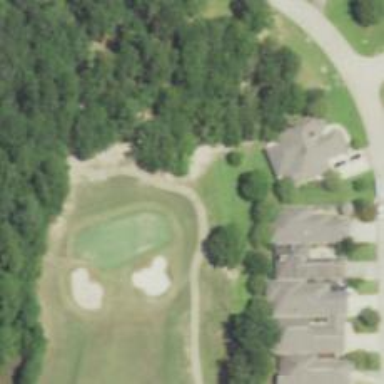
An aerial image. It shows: Path used for both walking and golf.